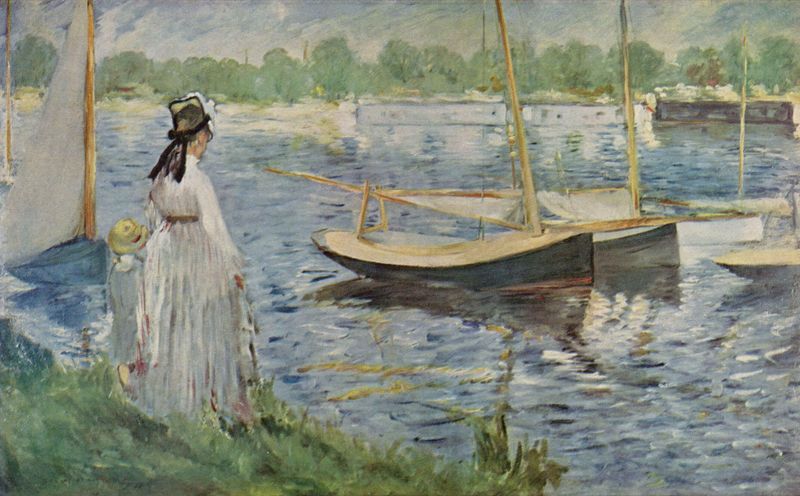
Titel: Seine-Ufer bei Argenteuil
Künstler: Édouard Manet
Standort: London
Institution: Collection Christabel Lady Aberconway
Schlagwörter: baum, blau, gemälde, himmel, meer, schatten, wasser, weiß, bäume, fluss, gelb, grün, impressionismus, landschaft, mädchen, see, ufer, frau, hintergrund, holz, hut, hüte, kleid, licht, schwarz, stroh, gras, gürtel, rasen, wiese, haube, schleife, band, falten, stehen, häuser, natur, spiegelung, haare, kind, mutter, tochter, wald, boot, boote, ruder, schiff, schiffe, segel, segelboot, sommer, welle, wellen, ruhe, mast, allee, bullauge, ausflug, hafen, masten, stille, bootssteg, woge, wogen, dunkelblau, strohhut, monet, manet, junge, gründ, segelboote, grasbüschel, bootshaus, claude monet, büschel, reflex, segelbot, zuschauen, bänder, mächen, luke, gürte, segek, betrachtens, chauen, i,pressionismus